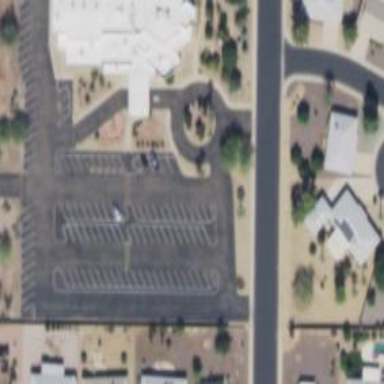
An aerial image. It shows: Parking space is available.